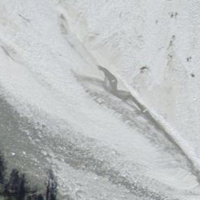
EUNIS habitat code: 47
Species observed at this site:
Allium ursinum
Ilex aquifolium